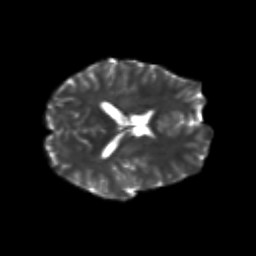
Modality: T2w
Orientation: axial
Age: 20
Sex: male
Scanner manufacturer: siemens
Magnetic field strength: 3 T
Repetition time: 3.5 s
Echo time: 0.113 s